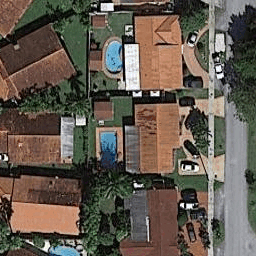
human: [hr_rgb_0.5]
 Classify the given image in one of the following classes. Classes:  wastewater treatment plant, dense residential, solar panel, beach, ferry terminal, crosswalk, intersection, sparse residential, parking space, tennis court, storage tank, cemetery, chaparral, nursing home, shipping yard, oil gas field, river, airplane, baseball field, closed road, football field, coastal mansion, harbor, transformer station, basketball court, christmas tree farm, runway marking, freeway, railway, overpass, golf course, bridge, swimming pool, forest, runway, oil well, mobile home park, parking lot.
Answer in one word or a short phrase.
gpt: dense residential